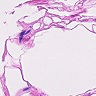
Metastatic tissue present: no